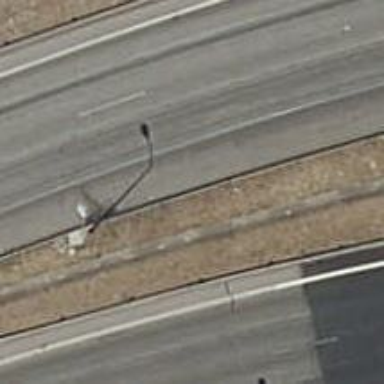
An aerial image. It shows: Guard rail as barrier.